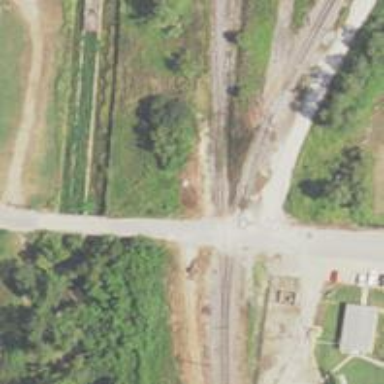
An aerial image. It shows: Railway spur service.